Question: Currently I'm working with Dynamics CRM 2015 specially: Custom Actions
I'm able to start my custom action which will create an Invoice from a account.
But I'd like to get that invoice in my code...
I'm starting the "WorkFlow" with
'''
Microsoft.Crm.Sdk.Messages.ExecuteWorkflowRequest request = new Microsoft.Crm.Sdk.Messages.ExecuteWorkflowRequest()
{
WorkflowId = WorflowId,
EntityId = xEntity.Id
};
ExecuteWorkflowResponse xOrganizationResponse = (ExecuteWorkflowResponse)orgSvcContext.Execute(request)
'''
But than the xOrganizationResponse just has 1 attribute which is GUID Empty..
Does anyone knows how to get the Output parameter specified in the custom action?
Here's a screenshot of my custom action:

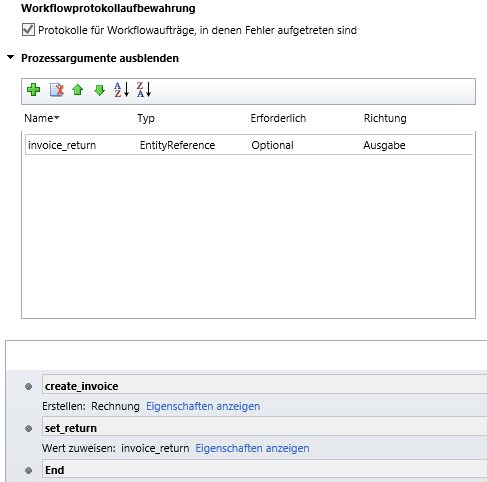
Answer: I was now able to get the output parameter like
'''
OrganizationRequest request = new OrganizationRequest("ise_account_newinvoice_")
request.Parameters.Add("Target", xAccountReference);
request.Parameters.Add("invoicenumber", strInvoiceNumber);
OrganizationResponse xResponse = orgSvcContext.Execute(request);
'''
I just needed tho had the "Target" as is in the request.